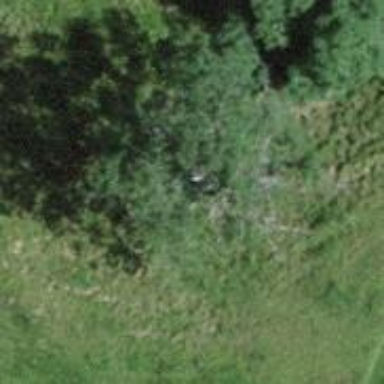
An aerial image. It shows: Single tag "natural: tree."